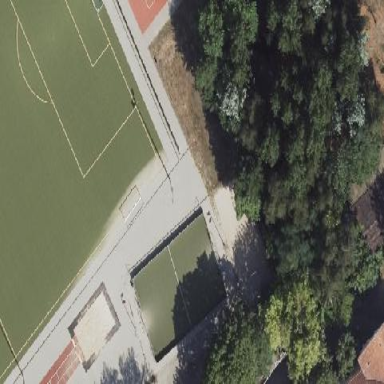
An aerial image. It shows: Soccer pitch with tartan surface for leisure land.